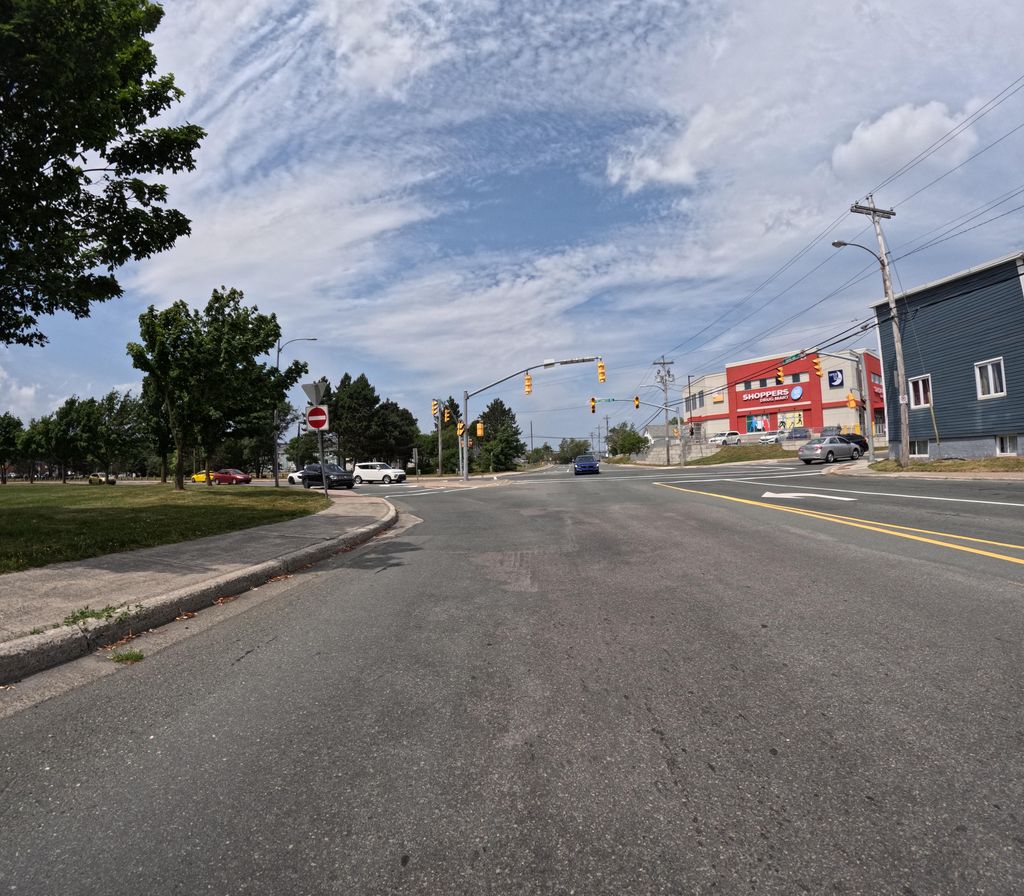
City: st_johns